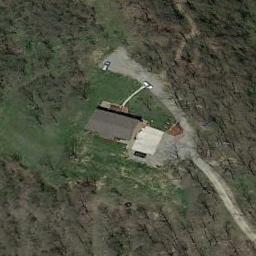
Label: residential